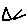
Label: triangle